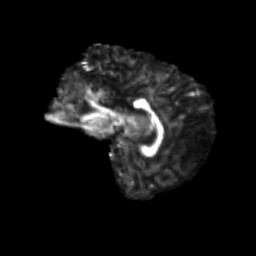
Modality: FA
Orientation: sagittal
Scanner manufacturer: siemens
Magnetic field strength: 3 T
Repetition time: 9.2 s
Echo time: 0.084 s